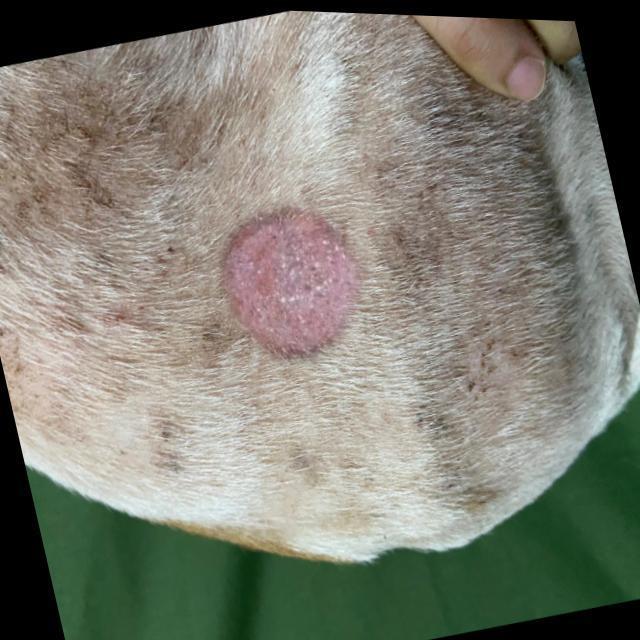
Canine ringworm (Dermatophytosis) — fungal infection caused by Microsporum or Trichophyton. Presents with circular alopecia, scaling, crusting, and broken hairs.